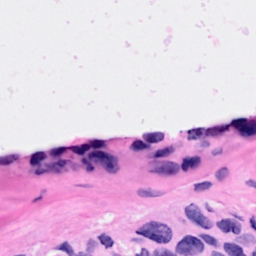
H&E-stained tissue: Breast